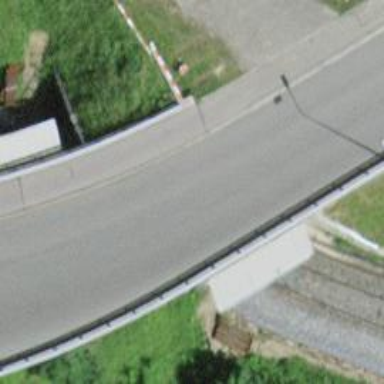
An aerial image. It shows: Secondary road bridge with asphalt surface and separate sidewalk.